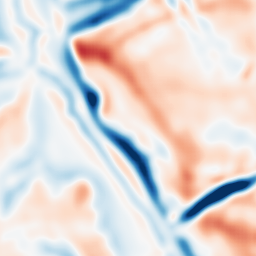
Category: multiscale
Decomposition family: dog
Decomposition parameters: sigma_low: 5
sigma_high: 10
Upsampling method: sinc_hamming
Upsampling parameters: scale: 8
kernel_size: 16
Upsampling scale: 8